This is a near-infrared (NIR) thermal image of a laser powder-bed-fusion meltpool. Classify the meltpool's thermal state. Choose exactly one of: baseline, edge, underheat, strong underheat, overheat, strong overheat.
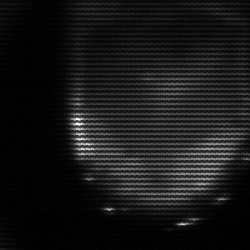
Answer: edge